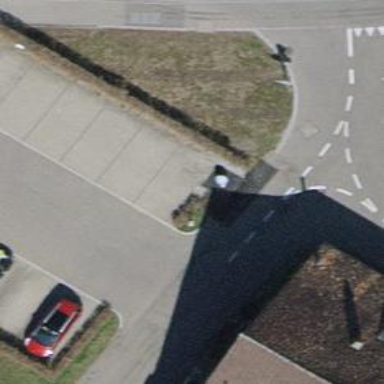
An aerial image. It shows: Parking area with paving stones.